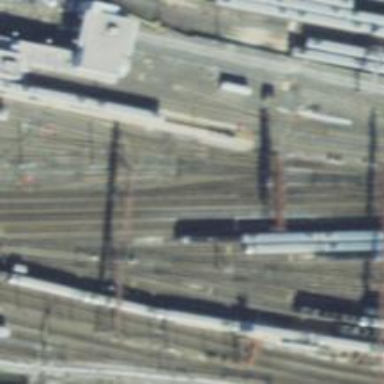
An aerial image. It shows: Railway yard in service.